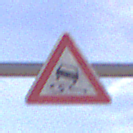
Verkehrszeichen: SchleuderOderRutschgefahr
Umgebung: Outdoor, Nature
Tageszeit: MorningAfternoon
Wetter: PartlyCloudy
Licht: Natural
Jahreszeit: NotSpecified
Kontrast: HighContrast